Question:
I am trying to figure out how I can create a UIView with the shape of 'View 2' (see figure).
I have only been able to draw a single line bezier curve that fits the shape, but I cannot figure out how to make the view itself this shape...
Can anyone point me in the right direction or provide some sample code?
Once I create this view. I will be looking for it to follow another bezier curve that is the same shape.
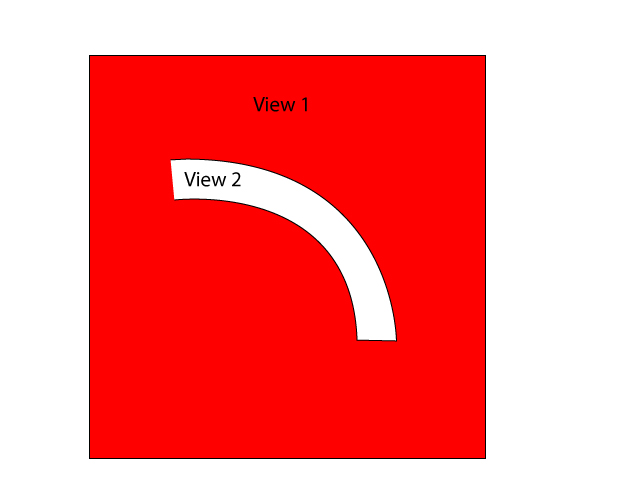
Answer: I don't know logic for your shape but for example u want uiview to be like :
Refere <URL> link.